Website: home-depot
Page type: customer-info-address
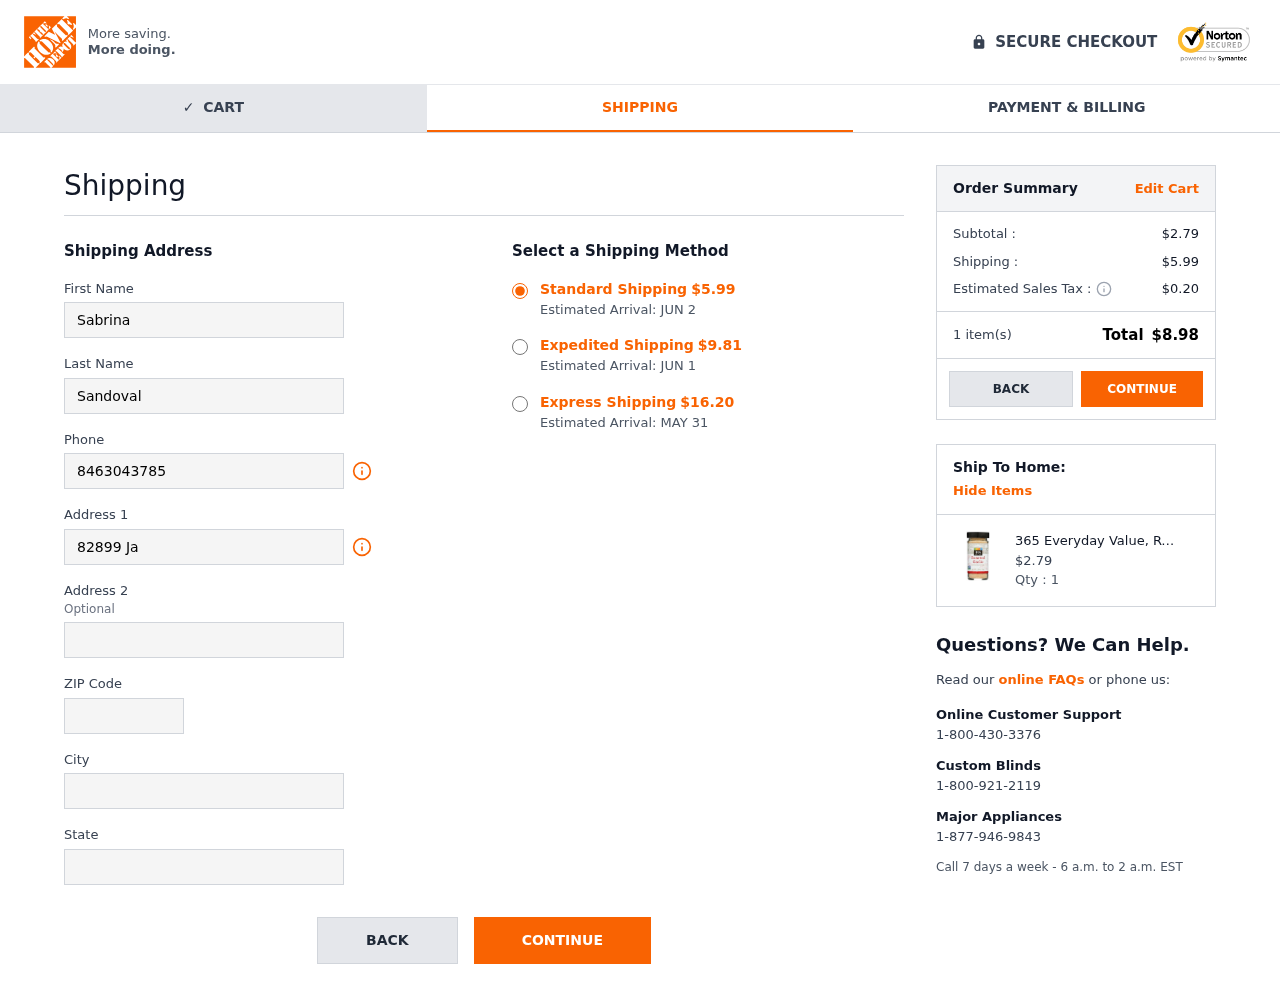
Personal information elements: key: PII_CITY
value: Wigginschester
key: PII_FIRSTNAME
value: Sabrina
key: PII_LASTNAME
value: Sandoval
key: PII_PHONE
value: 8463043785
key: PII_POSTCODE
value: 97085
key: PII_STATE
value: Vermont
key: PII_STREET
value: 82899 James Views
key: PII_STREET2
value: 44207 Fitzpatrick Shoals Suite 618
Product elements: key: PRODUCT1_NAME
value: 365 Everyday Value, Roasted Garlic, 2.8 oz
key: PRODUCT1_PRICE
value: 2.79
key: PRODUCT1_QUANTITY
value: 1
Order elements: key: ORDER_SHIPPING_COST
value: $5.99
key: ORDER_DELIVERY_DATE
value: Estimated Arrival: JUN 2
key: ORDER_SHIPPING_COST_EXPEDITED
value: $9.81
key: ORDER_DELIVERY_DATE_EXPEDITED
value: Estimated Arrival: JUN 1
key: ORDER_SHIPPING_COST_EXPRESS
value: $16.20
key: ORDER_DELIVERY_DATE_EXPRESS
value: Estimated Arrival: MAY 31
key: ORDER_SUBTOTAL
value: $2.79
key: ORDER_TAX
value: $0.20
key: ORDER_NUM_ITEMS
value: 1 item(s)
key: ORDER_TOTAL
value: $8.98